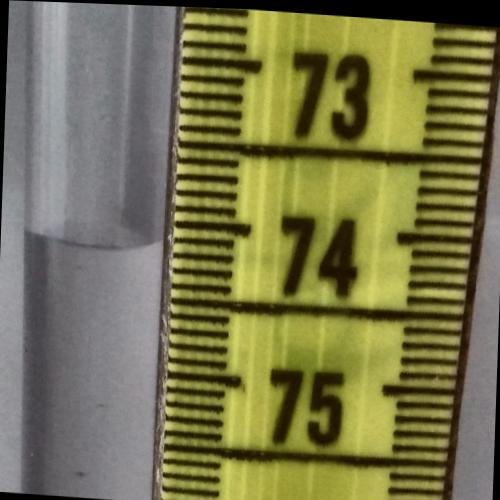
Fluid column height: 74.1 cm